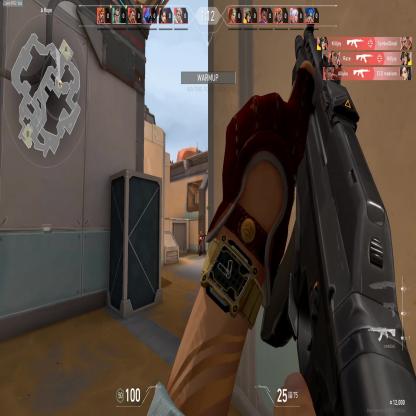
Label: enemy